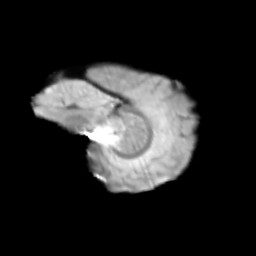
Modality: T2w
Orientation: sagittal
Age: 11
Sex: male
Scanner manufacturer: siemens
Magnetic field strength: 3 T
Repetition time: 3.8 s
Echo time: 0.07 s